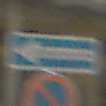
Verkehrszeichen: EinbahnstrasseLinksweisend
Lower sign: EingeschraenktesHalteverbot
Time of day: MorningAfternoon
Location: Outdoor (Urban)
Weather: PartlyCloudy
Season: NotSpecified
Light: Natural